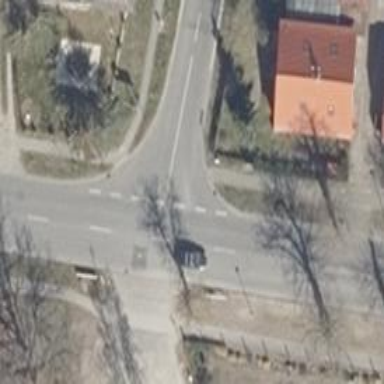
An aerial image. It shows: Unmarked road crossing.